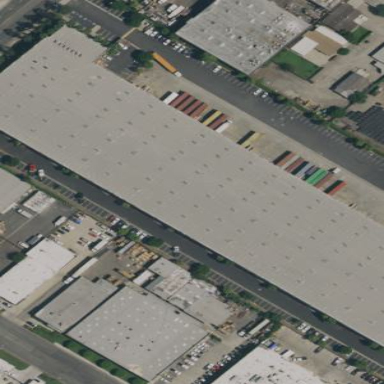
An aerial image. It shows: Industrial building.